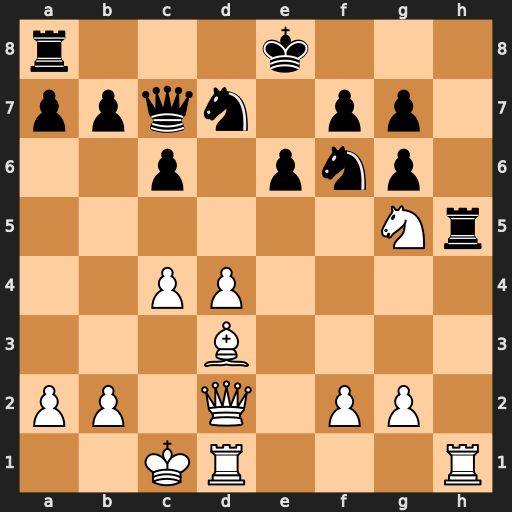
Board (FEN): r3k3/ppqn1pp1/2p1pnp1/6Nr/2PP4/3B4/PP1Q1PP1/2KR3R
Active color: w
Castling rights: q
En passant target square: -
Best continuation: Nxe6 fxe6 Bxg6+